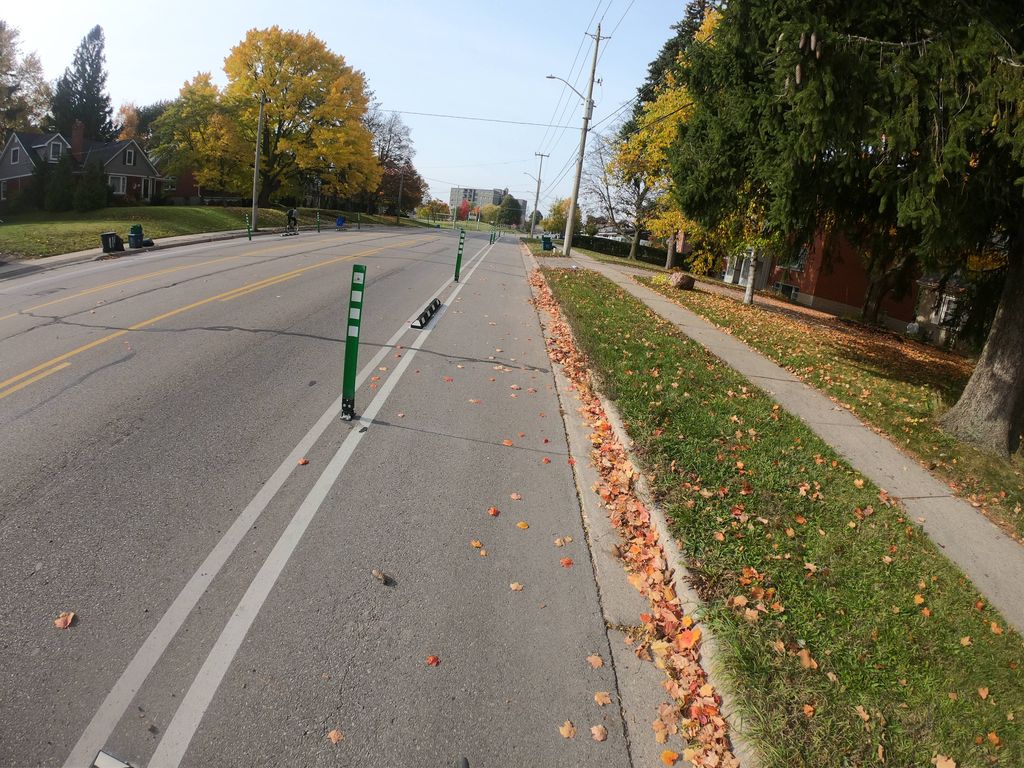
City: kitchener-waterloo